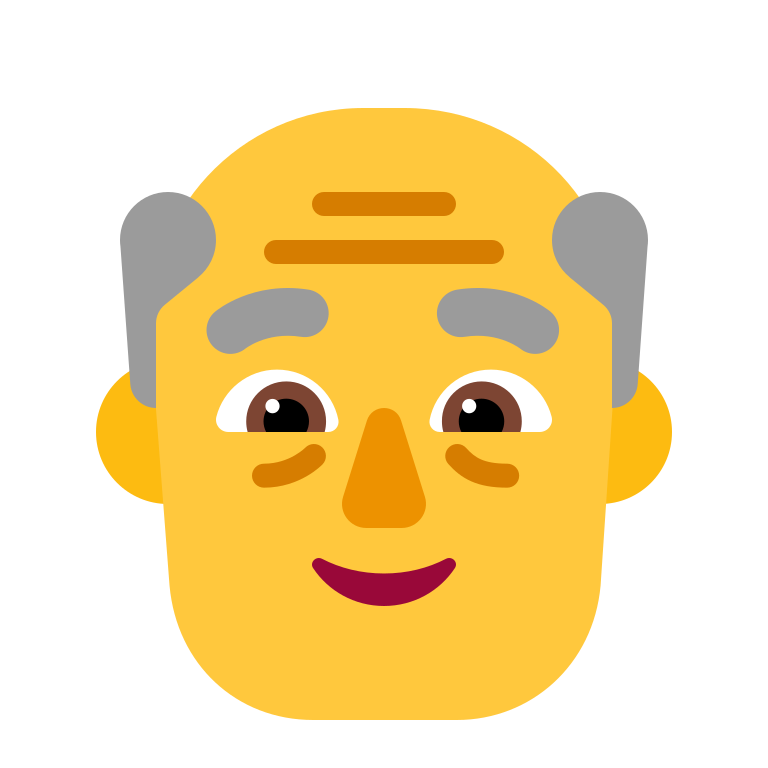
old man flat default